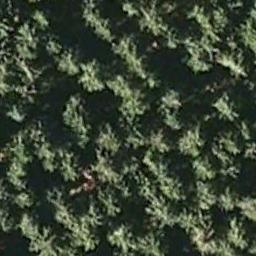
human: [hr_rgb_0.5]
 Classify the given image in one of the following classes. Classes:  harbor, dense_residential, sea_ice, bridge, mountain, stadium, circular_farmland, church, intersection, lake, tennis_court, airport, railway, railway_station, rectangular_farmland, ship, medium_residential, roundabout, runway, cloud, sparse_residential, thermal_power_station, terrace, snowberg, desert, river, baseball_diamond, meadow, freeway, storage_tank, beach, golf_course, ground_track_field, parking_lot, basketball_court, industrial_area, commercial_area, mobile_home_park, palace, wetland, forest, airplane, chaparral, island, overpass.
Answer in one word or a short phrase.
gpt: forest